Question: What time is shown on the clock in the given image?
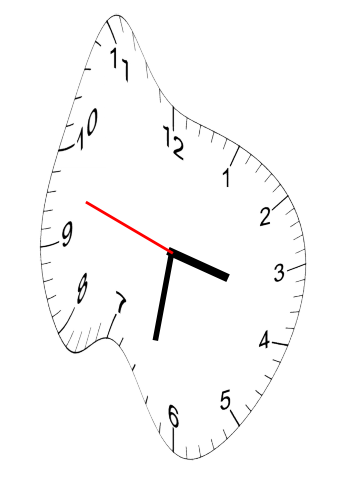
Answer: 03:31:48